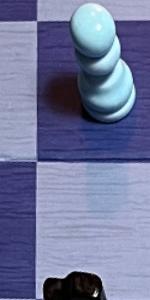
Label: Empty